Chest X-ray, PA view. Patient: 19 years old, sex M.
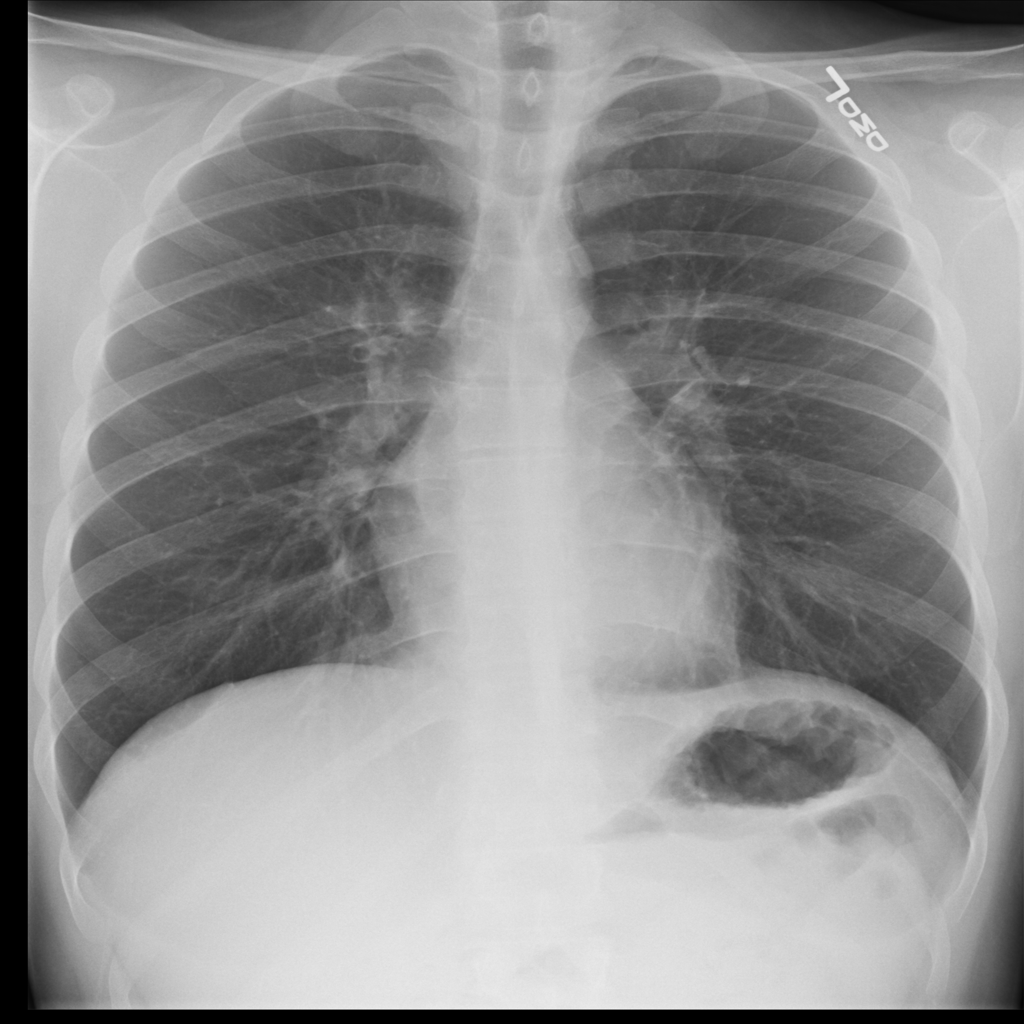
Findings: Mass